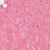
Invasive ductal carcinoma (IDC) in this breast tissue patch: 0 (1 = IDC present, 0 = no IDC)